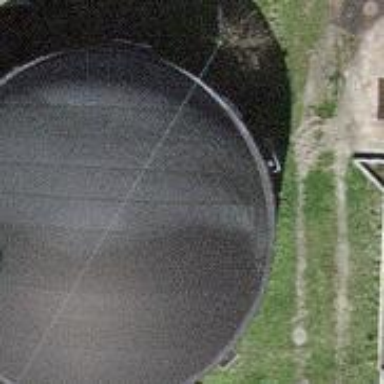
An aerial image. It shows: Building with storage tank.